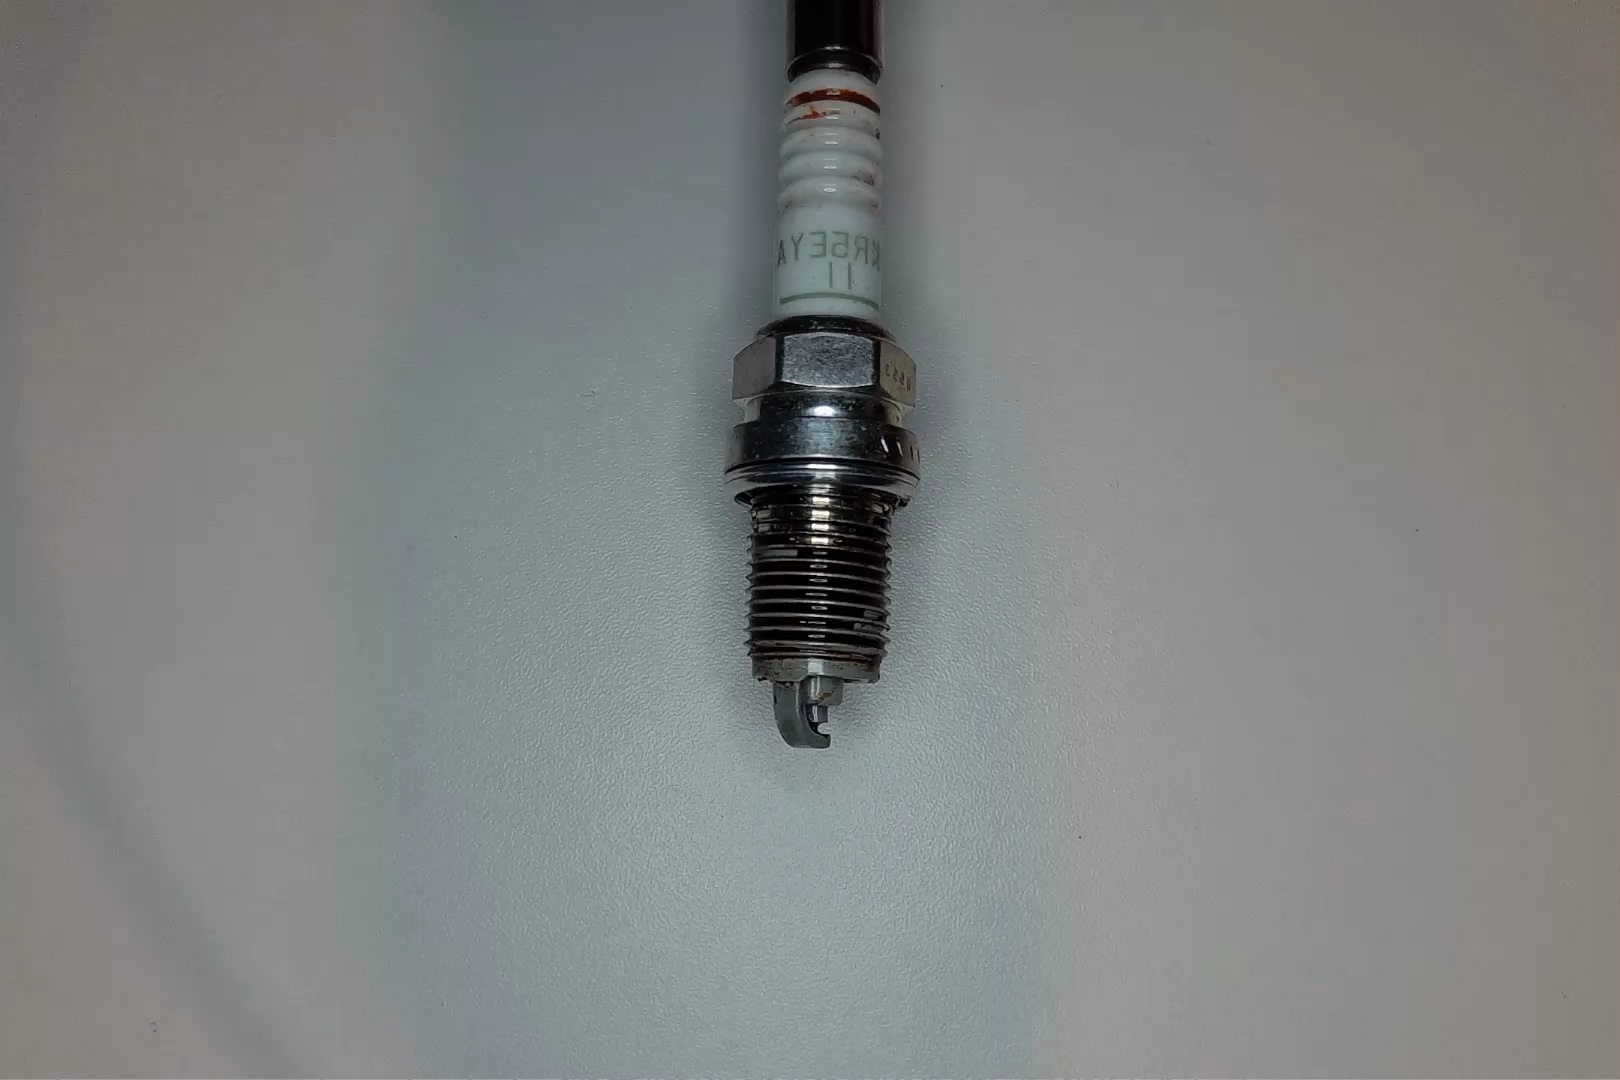
Label: anomaly